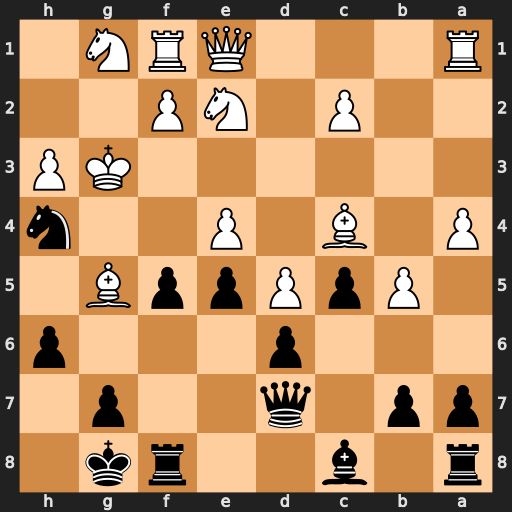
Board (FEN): r1b2rk1/pp1q2p1/3p3p/1PpPppB1/P1B1P2n/6KP/2P1NP2/R3QRN1
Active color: b
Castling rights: -
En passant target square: -
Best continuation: f4+ Bxf4 exf4+